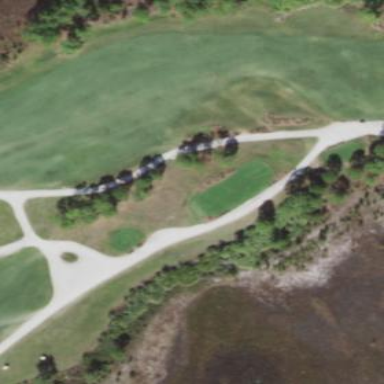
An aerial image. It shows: Grassy area designated as golf fairway.